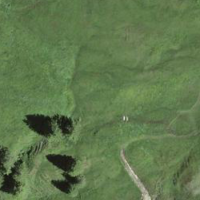
EUNIS habitat code: 26
Species observed at this site:
Succisa pratensis